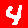
Digit: 4